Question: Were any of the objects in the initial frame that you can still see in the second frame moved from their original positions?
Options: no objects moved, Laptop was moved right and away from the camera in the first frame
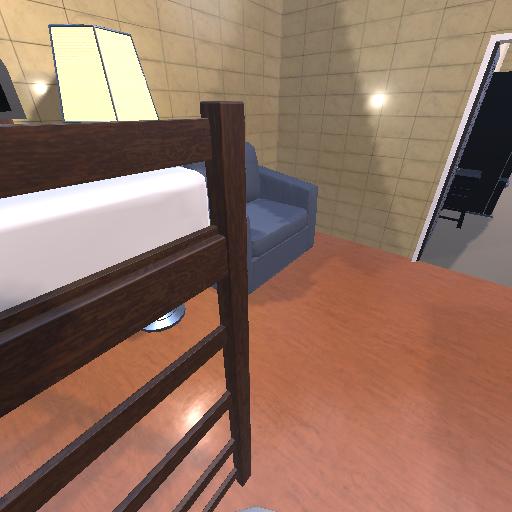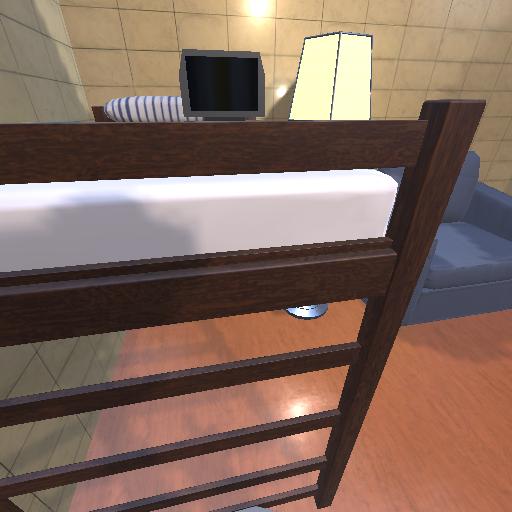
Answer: no objects moved